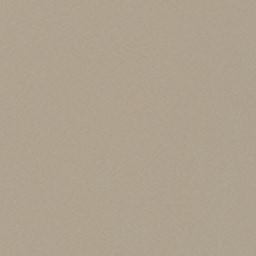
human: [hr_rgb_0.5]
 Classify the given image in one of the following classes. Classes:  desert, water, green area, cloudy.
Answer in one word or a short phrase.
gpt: desert